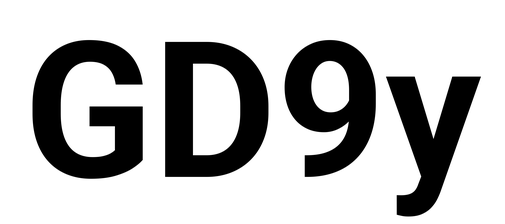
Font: Roboto_Bold